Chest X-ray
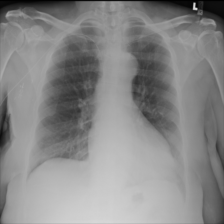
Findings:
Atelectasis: negative
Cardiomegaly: negative
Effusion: negative
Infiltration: negative
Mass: negative
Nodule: negative
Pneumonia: negative
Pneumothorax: negative
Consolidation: negative
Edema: negative
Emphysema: negative
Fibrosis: negative
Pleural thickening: negative
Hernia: negative